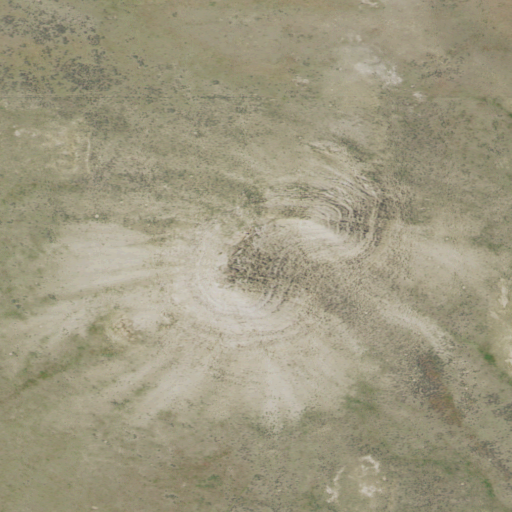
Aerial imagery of mountain in Montana named Deranleau Butte containing shrub and grassland